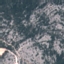
Land use / land cover: HerbaceousVegetation